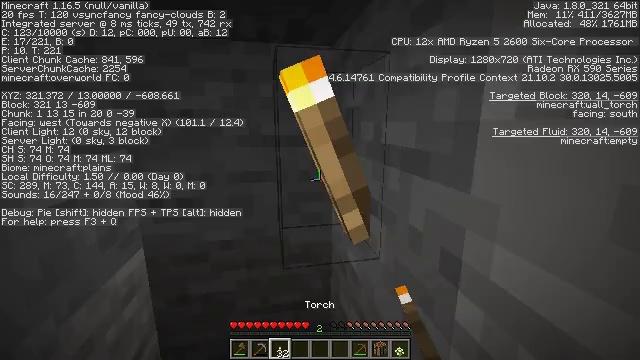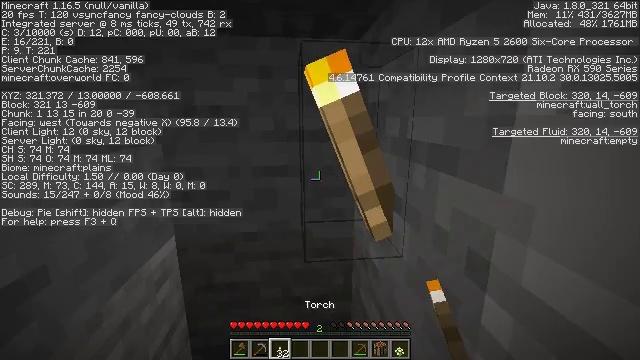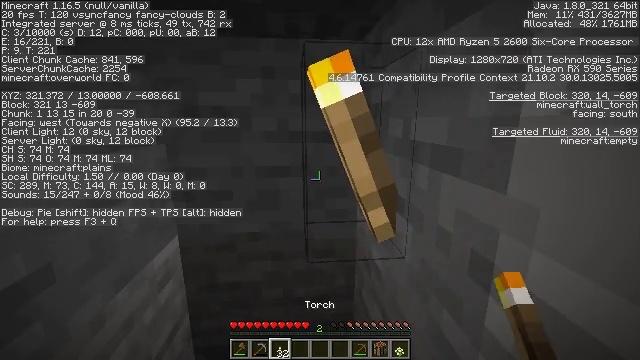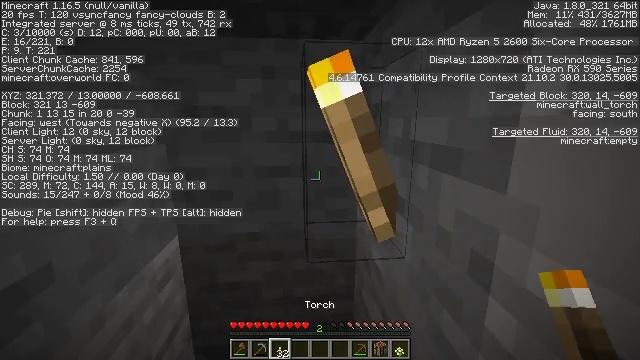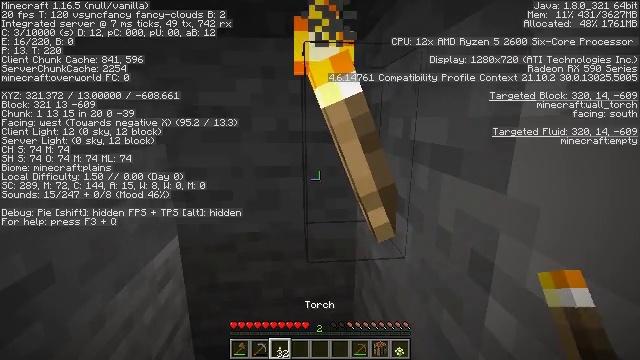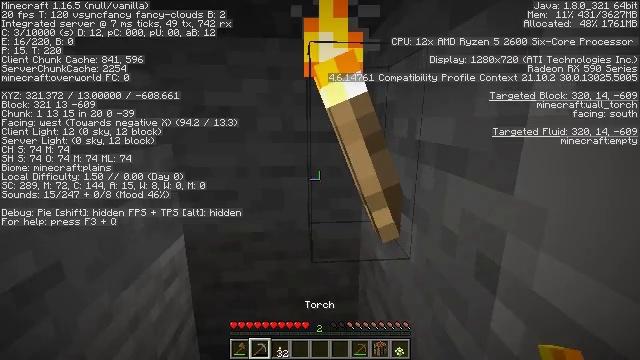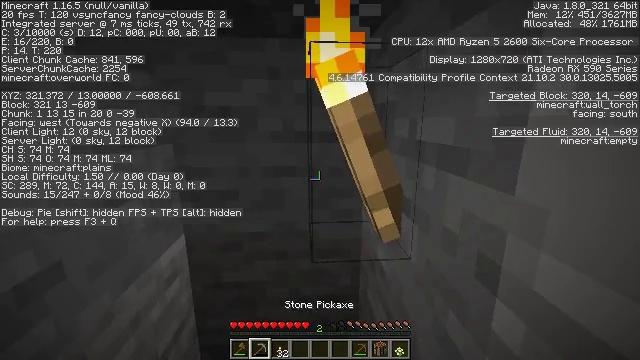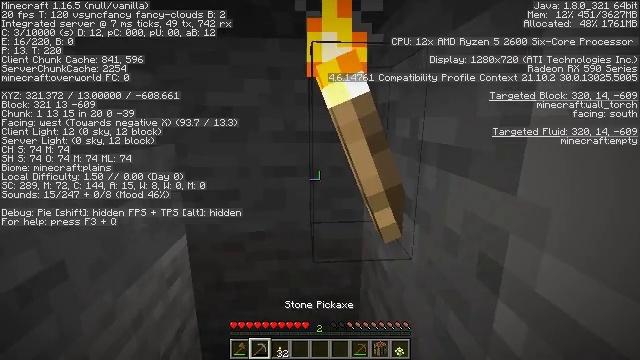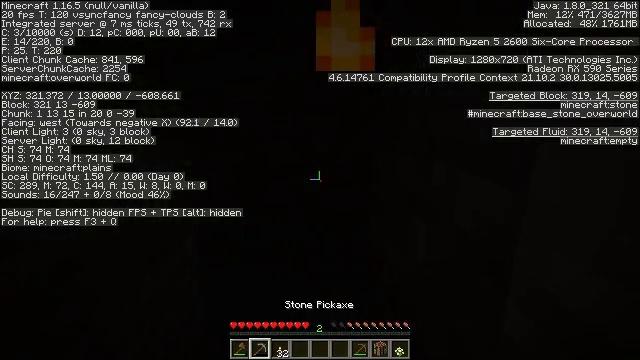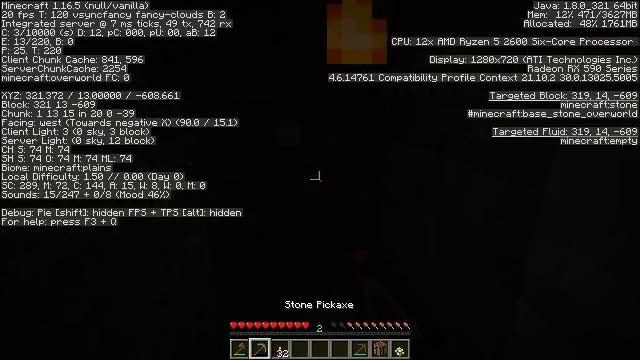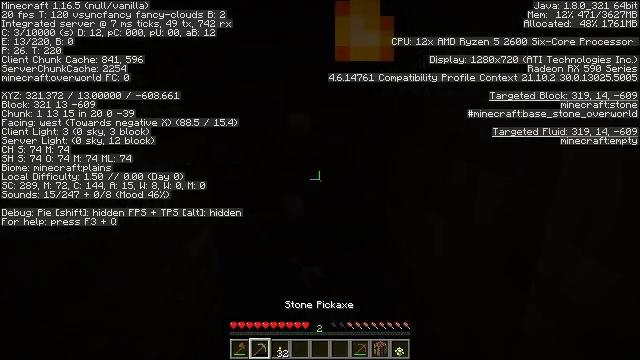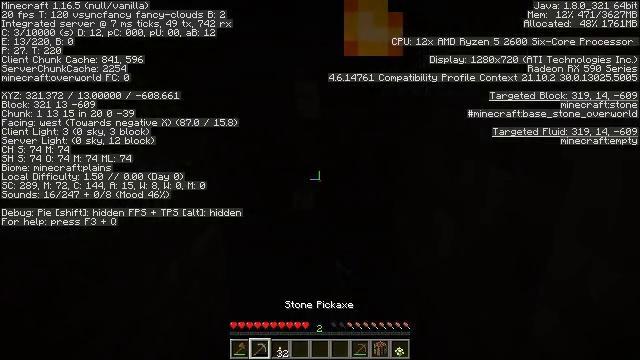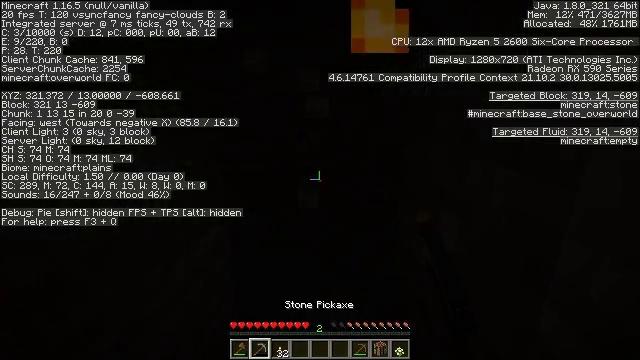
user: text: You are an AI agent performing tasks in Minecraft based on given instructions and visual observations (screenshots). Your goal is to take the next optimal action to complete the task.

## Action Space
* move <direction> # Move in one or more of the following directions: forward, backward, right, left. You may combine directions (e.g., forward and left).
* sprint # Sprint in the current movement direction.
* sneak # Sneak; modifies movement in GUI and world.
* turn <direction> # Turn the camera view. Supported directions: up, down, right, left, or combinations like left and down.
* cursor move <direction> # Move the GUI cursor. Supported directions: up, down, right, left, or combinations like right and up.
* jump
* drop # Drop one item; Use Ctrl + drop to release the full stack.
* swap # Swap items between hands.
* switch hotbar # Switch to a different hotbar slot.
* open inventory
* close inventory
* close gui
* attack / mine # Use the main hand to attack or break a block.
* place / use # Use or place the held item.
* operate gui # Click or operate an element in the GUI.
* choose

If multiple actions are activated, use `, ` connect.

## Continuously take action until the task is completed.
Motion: motion action
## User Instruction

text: Destroy the wall torch to gather it.
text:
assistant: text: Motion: turn left and down
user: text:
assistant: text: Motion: no_op
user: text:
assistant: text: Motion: no_op
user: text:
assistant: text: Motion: no_op
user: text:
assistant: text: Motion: turn left, switch to hotbar 2
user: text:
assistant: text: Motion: switch to hotbar 2
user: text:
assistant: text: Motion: no_op
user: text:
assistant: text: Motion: turn left, attack / mine
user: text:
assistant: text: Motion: turn left and down, attack / mine
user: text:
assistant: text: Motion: turn left, attack / mine
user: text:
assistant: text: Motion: turn left, attack / mine
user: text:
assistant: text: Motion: turn left, attack / mine
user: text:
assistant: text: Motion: attack / mine